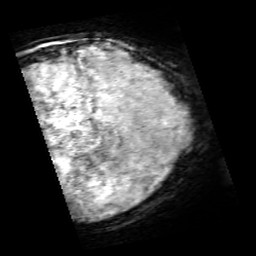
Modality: SWI
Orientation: sagittal
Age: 10
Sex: male
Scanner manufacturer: siemens
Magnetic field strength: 3 T
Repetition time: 0.027 s
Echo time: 0.02 s